Interaction volume radius: 10 \u00c5
Interaction volume height: 25 \u00c5
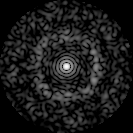
Disorder parameter: 0.8343